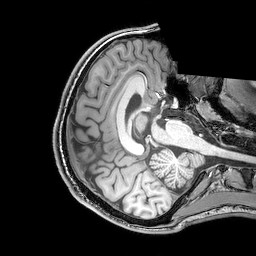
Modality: T1w
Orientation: axial